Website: apple
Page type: newsletter-management
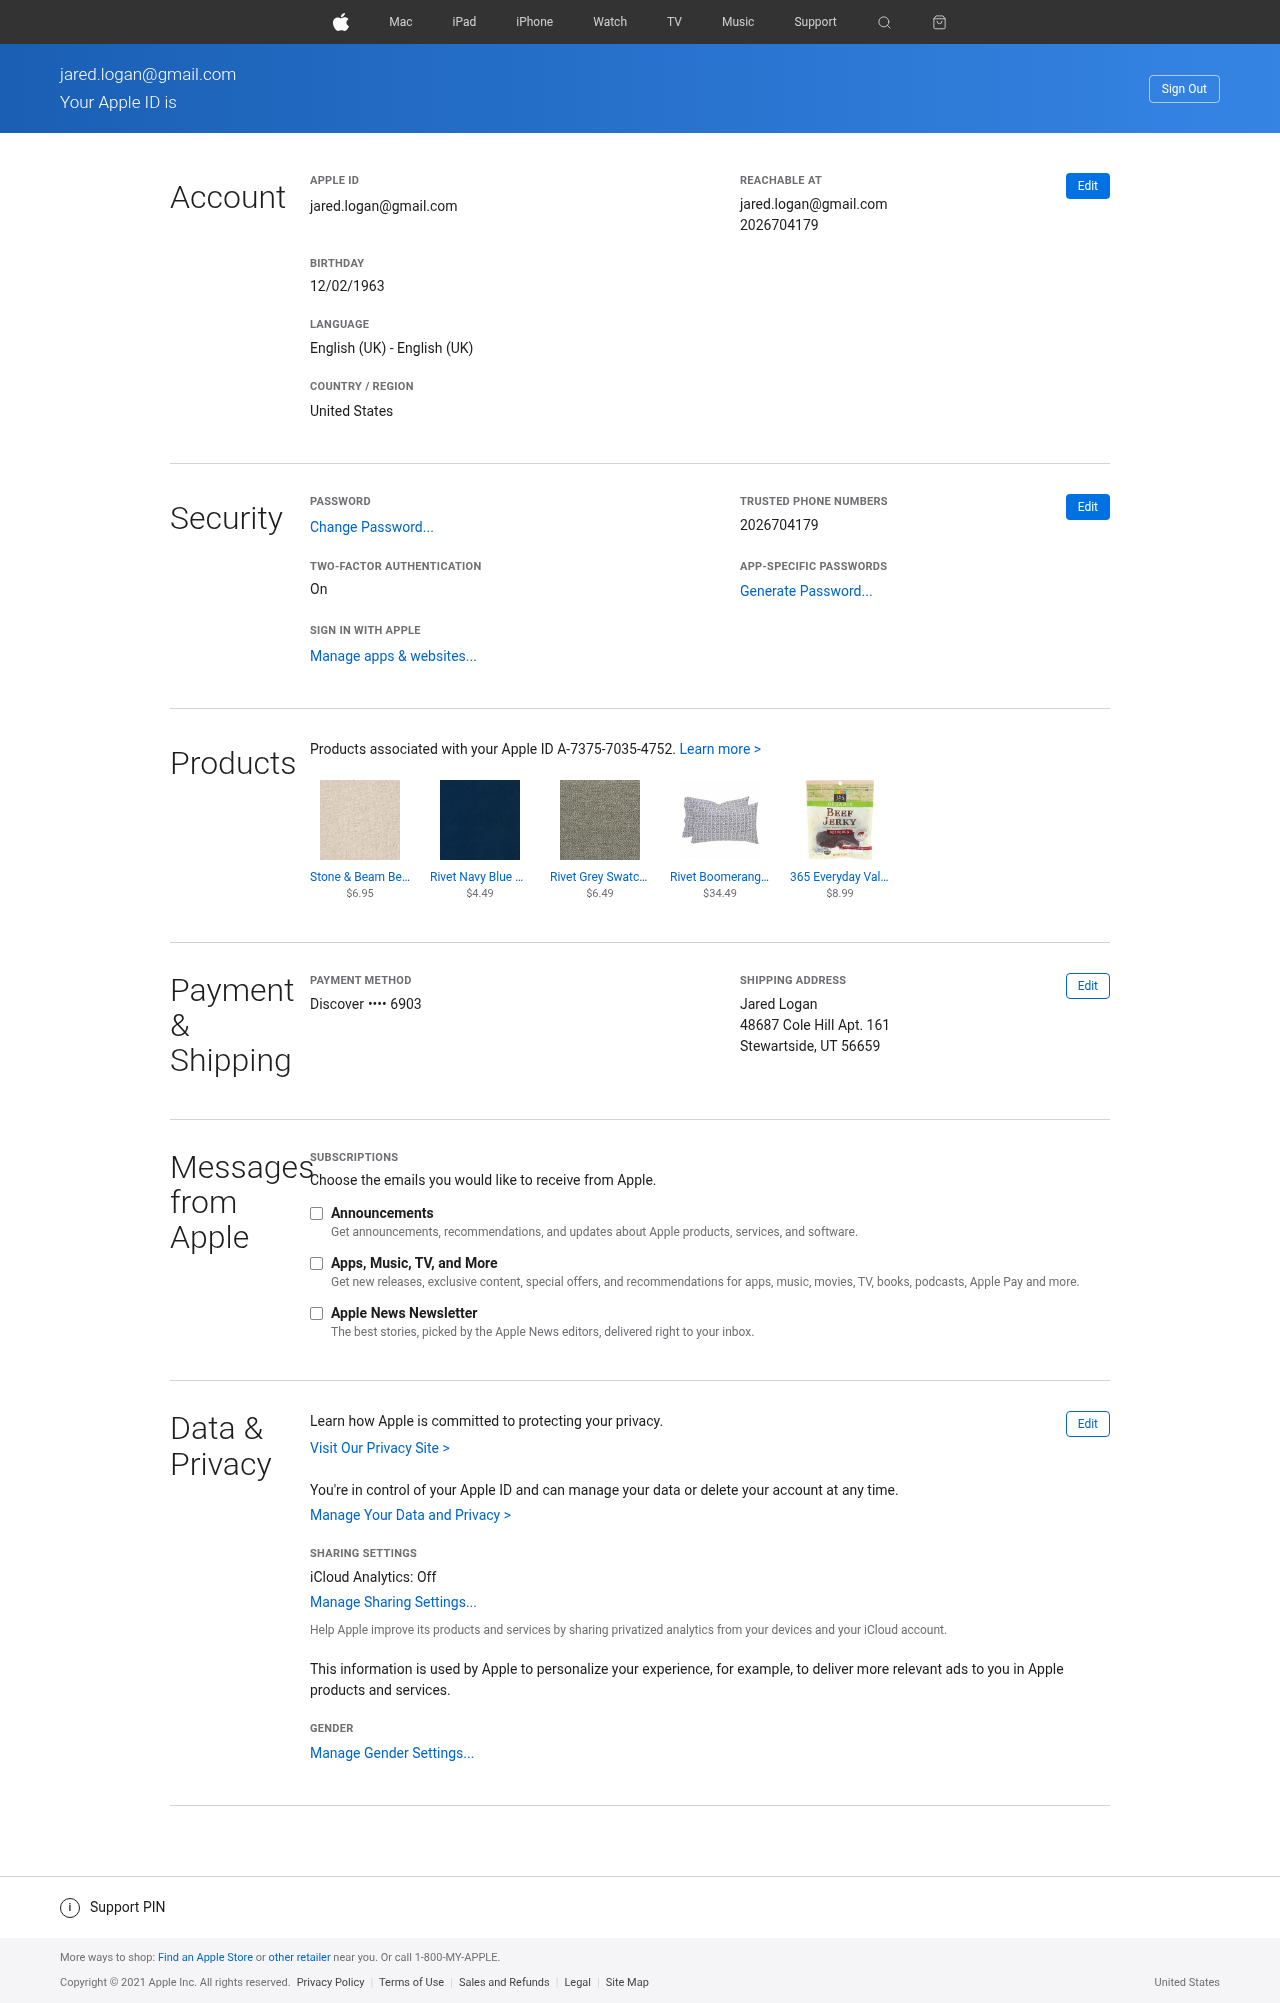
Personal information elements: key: PII_CARD_LAST4
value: •••• 6903
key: PII_CARD_TYPE
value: Discover
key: PII_CITY_STATE_ZIP
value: Stewartside, UT 56659
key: PII_COUNTRY
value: United States
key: PII_DOB
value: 12/02/1963
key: PII_EMAIL
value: jared.logan@gmail.com
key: PII_FULLNAME
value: Jared Logan
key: PII_PHONE
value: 2026704179
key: PII_STREET
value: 48687 Cole Hill Apt. 161
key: PII_EMAIL2
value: jared.logan@gmail.com
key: PII_EMAIL3
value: jared.logan@gmail.com
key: PII_PHONE2
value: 2026704179
Product elements: key: PRODUCT1_NAME
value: Stone & Beam Beige Swatch, Stone & Beam
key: PRODUCT1_PRICE
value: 6.95
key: PRODUCT2_NAME
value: Rivet Navy Blue Swatch
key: PRODUCT2_PRICE
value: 4.49
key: PRODUCT3_NAME
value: Rivet Grey Swatch, Rivet
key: PRODUCT3_PRICE
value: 6.49
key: PRODUCT4_NAME
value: Rivet Boomerang Sateen Cotton Pillowcase Set
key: PRODUCT4_PRICE
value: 34.49
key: PRODUCT5_NAME
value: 365 Everyday Value, Organic Beef Jerky, Peppered Flavor, 3 oz
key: PRODUCT5_PRICE
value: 8.99